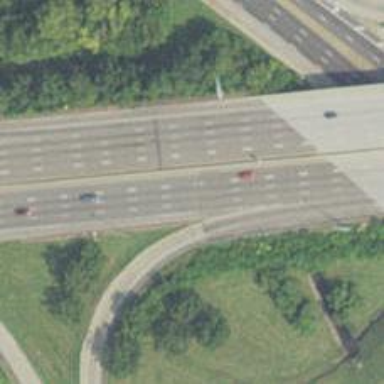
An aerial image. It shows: View of motorway.